Field crop: tomato
Growth stage: 2
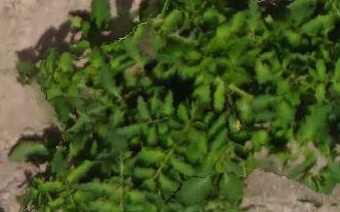
Species: tomato